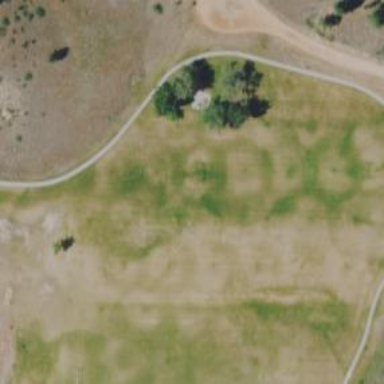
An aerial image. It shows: Disc golf course.